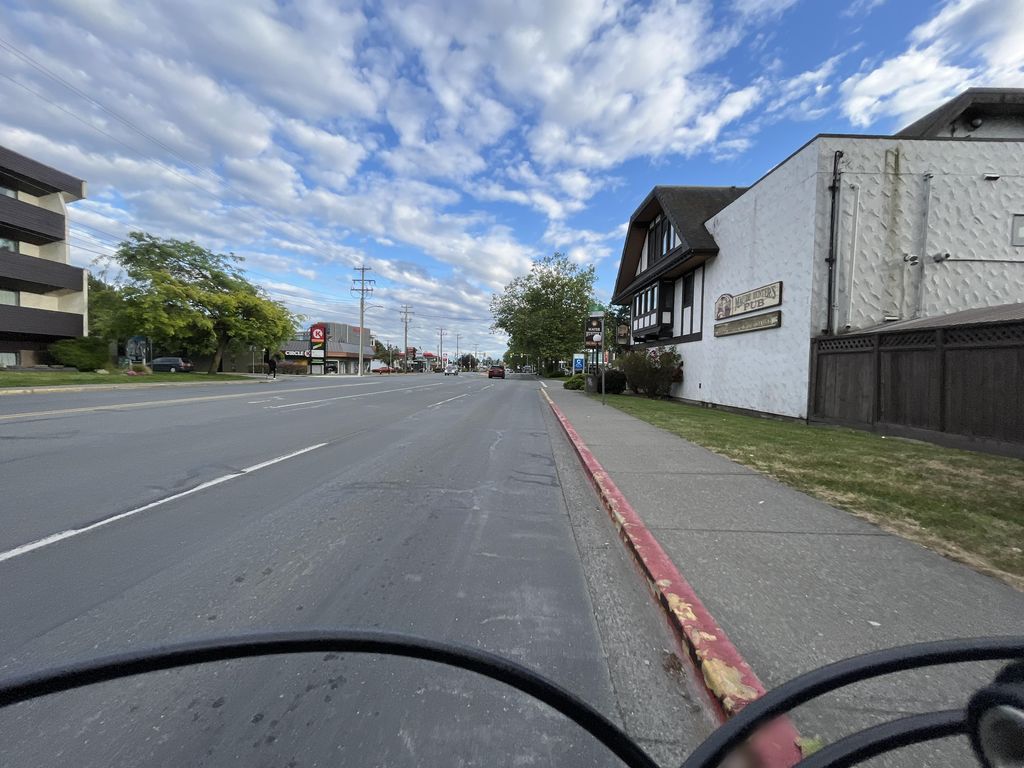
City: victoria